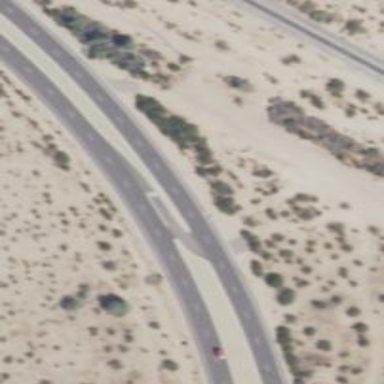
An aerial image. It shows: Asphalt road with secondary link designation.